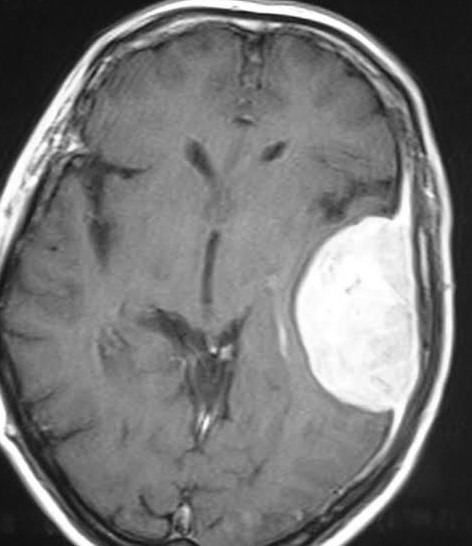
Label: meningioma